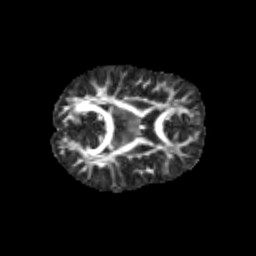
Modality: FA
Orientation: axial
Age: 9
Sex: female
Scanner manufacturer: siemens
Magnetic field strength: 3 T
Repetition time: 3.8 s
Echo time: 0.07 s